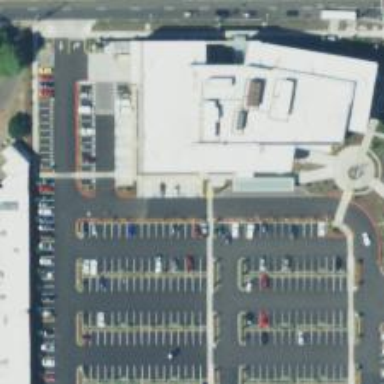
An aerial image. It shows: Parking space.